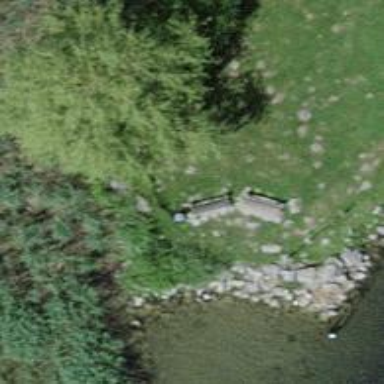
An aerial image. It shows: Bench for seating.